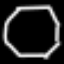
Label: octagon